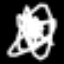
Label: leaf